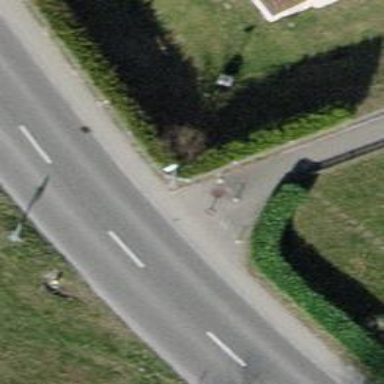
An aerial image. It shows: Bollard barrier.